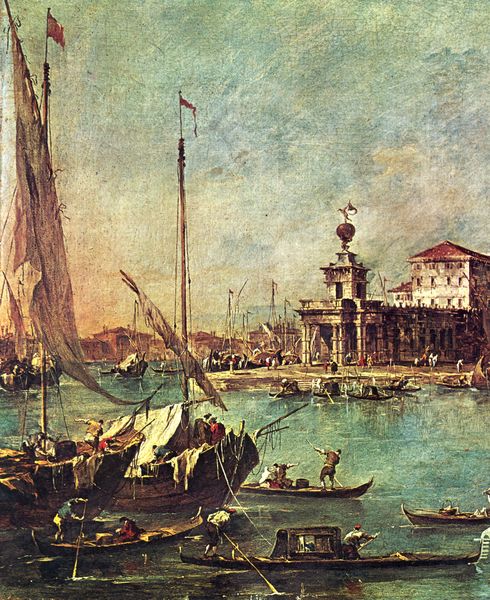
Titel: Bick von der Punta della Dogana in Richtung Chiesa della Salute (Detail)
Künstler: Francesco de' Guardi
Standort: London
Institution: National Gallery
Schlagwörter: blau, himmel, meer, wasser, wolken, aquarell, fluss, grün, menschen, ocker, see, stadt, ufer, abend, braun, fenster, grau, licht, orange, schwarz, säulen, weiss, dach, gebäude, haus, rot, leute, malerei, architektur, arm, bild, öl, horizont, häuser, gewässer, kanal, kirche, sonne, insel, land, reich, renaissance, arbeit, boot, boote, handel, kahn, ruder, turm, hellblau, farbig, küste, schiff, schiffe, segel, italien, man, vedute, venedig, fahne, fischer, flagge, mast, segelschiff, transport, dächer, platz, hafen, kähne, masten, detail, ruderer, rudern, maler, tor, segelboote, stangen, palast, palazzo, fischerboote, mole, denkmal, groß, kugel, wimpel, arkaden, portal, pavillon, flaggen, canaletto, lagune, ruderboote, gondel, gondeln, gondoliere, gondolieri, il redentore, repariert, geflickt, gondolier, schlampig, serenissima, befestigtes ufer, wassertaxi, del salute